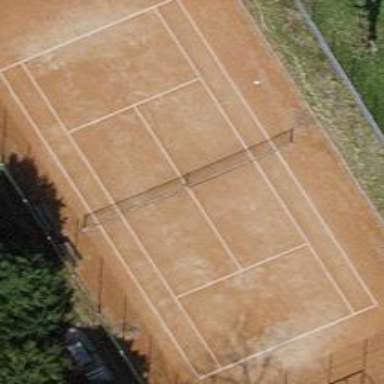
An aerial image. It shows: Tennis court on pitch.